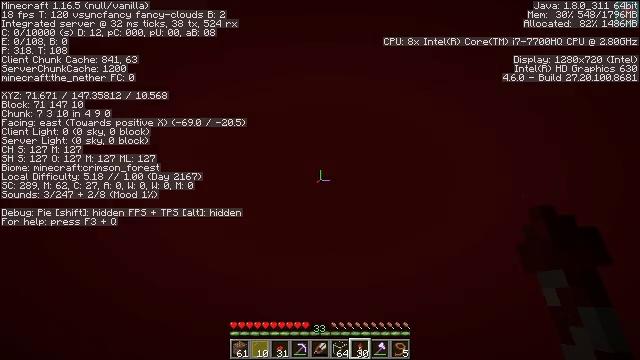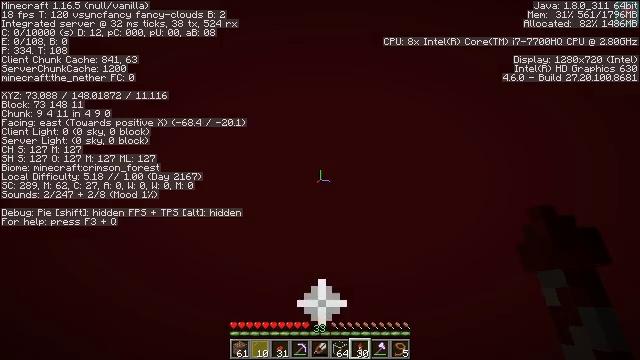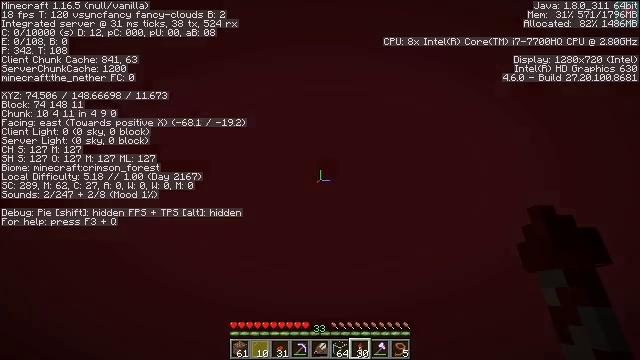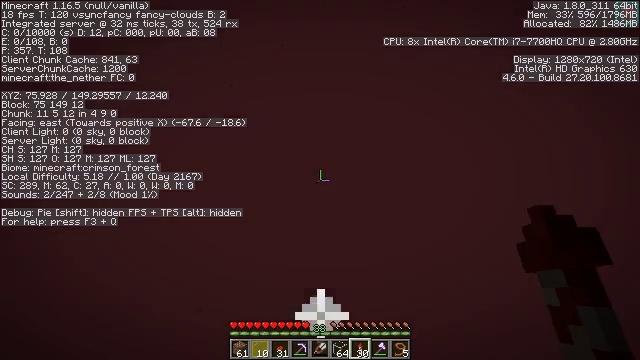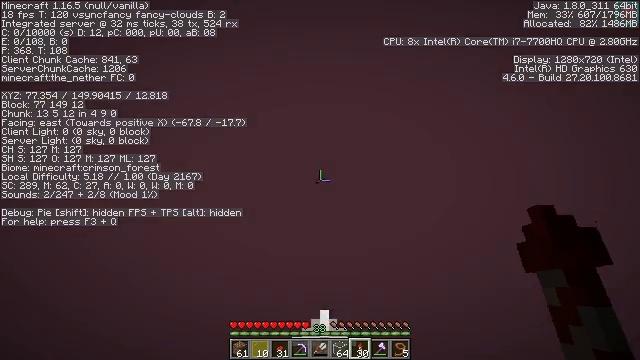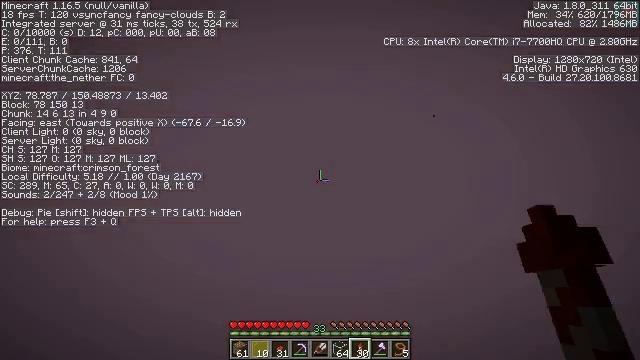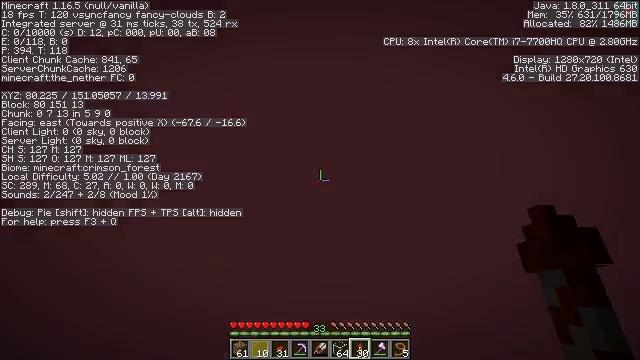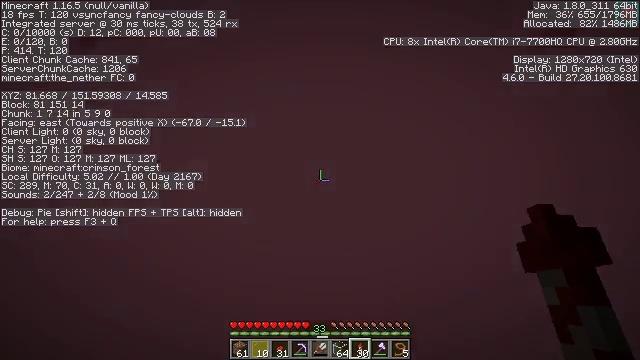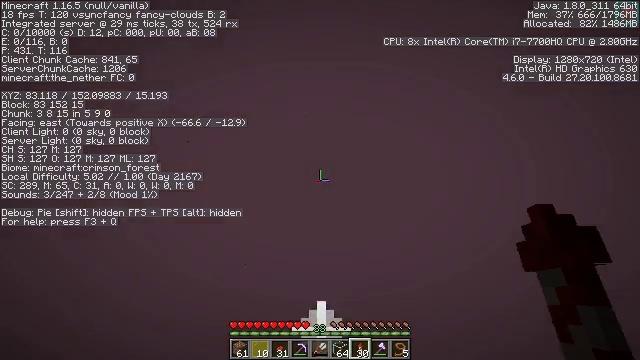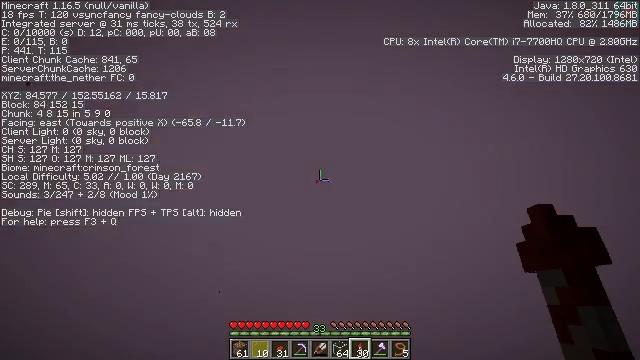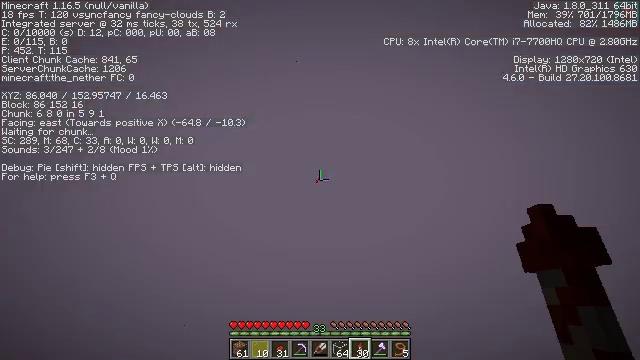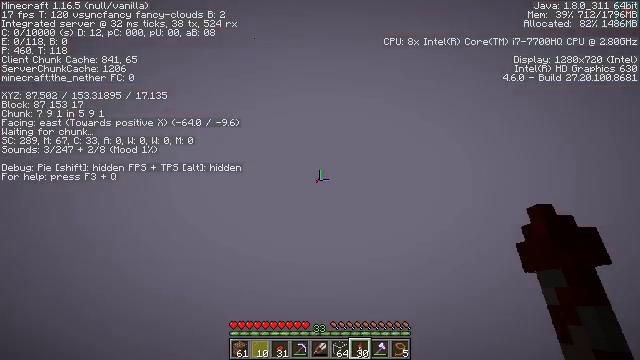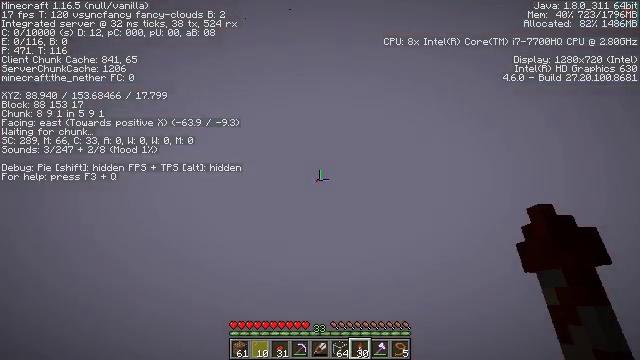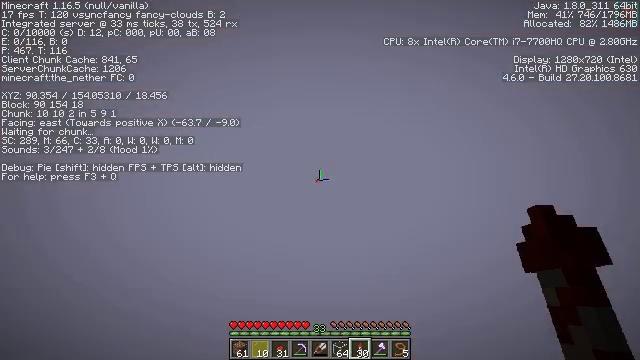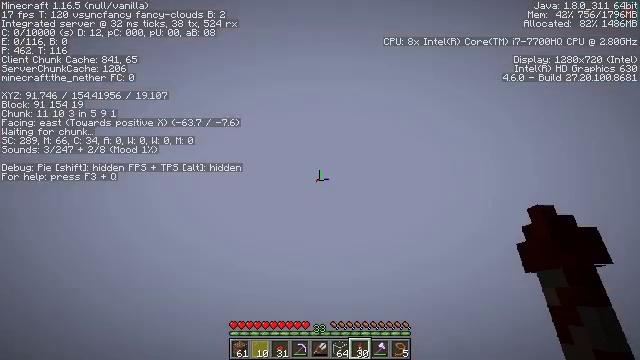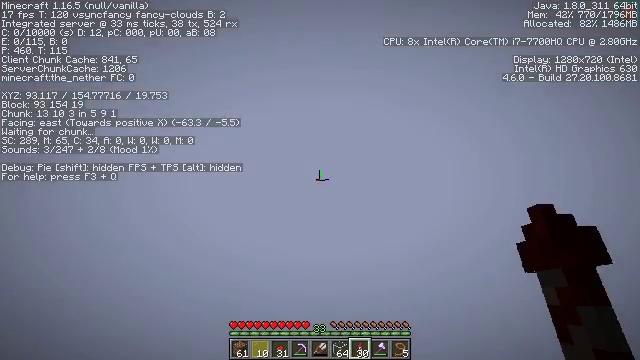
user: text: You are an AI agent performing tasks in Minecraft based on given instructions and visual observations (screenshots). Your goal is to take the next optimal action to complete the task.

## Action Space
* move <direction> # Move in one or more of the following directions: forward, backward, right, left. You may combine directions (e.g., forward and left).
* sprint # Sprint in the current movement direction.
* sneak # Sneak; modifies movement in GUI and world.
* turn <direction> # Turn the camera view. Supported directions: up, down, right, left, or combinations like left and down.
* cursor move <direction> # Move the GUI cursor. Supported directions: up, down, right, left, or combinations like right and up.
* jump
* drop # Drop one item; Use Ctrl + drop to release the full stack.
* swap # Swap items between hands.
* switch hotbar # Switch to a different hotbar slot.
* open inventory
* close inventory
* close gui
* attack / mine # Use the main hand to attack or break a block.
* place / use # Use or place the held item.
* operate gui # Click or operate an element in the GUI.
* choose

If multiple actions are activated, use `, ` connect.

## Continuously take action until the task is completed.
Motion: motion action
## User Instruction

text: Combine honeycombs to craft the honeycomb block.
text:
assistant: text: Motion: no_op
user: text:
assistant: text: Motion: no_op
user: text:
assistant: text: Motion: no_op
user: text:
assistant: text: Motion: no_op
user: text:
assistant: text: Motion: no_op
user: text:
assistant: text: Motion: no_op
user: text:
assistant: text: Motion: turn down
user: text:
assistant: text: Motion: turn down
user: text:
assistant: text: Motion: turn down
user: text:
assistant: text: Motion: turn right and down
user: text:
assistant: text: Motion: no_op
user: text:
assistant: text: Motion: no_op
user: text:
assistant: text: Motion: no_op
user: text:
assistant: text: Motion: turn down
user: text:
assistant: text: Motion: turn down
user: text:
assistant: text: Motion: turn down
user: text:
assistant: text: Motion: turn down
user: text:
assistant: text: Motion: turn right and down
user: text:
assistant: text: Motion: no_op
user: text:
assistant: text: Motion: no_op
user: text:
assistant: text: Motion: turn down
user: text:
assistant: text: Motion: turn down
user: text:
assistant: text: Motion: no_op
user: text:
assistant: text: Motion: no_op
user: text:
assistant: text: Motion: no_op
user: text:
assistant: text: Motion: no_op
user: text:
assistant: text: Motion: no_op
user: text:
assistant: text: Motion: no_op
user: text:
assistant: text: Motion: no_op
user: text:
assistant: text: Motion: no_op